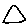
Label: triangle